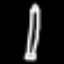
Label: pencil